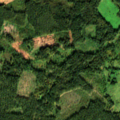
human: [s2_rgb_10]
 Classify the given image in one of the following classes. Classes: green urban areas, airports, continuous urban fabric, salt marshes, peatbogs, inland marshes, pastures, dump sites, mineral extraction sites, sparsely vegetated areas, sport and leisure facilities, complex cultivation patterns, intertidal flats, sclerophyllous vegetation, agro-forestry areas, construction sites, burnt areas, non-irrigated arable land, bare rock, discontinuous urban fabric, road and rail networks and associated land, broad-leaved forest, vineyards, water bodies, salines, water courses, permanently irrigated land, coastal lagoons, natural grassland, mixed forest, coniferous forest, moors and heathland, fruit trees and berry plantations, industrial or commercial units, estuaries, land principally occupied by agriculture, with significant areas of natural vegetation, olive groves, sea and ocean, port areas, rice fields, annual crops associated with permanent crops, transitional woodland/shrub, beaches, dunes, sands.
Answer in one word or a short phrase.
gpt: land principally occupied by agriculture, with significant areas of natural vegetation, coniferous forest, mixed forest